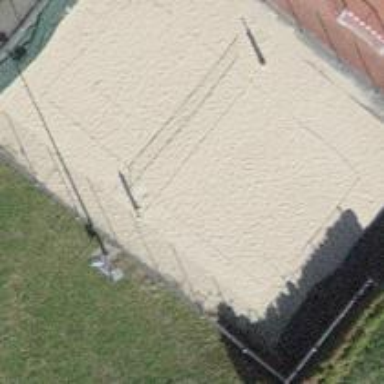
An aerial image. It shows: Pitch used for beach volleyball.